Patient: sex M, age 17
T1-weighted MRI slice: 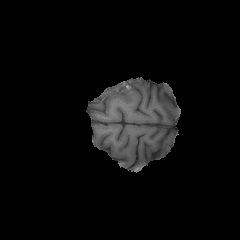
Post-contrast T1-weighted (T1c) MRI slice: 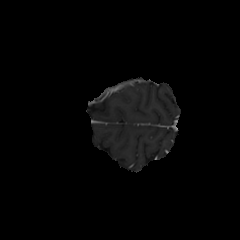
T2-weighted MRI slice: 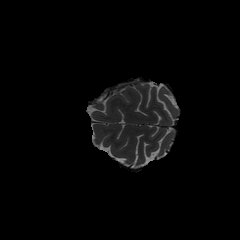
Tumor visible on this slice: no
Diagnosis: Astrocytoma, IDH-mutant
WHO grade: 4